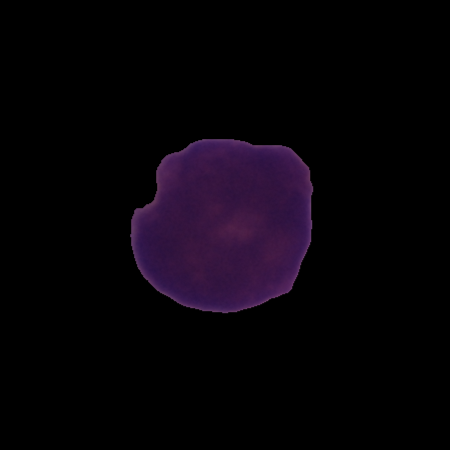
Label: cancer